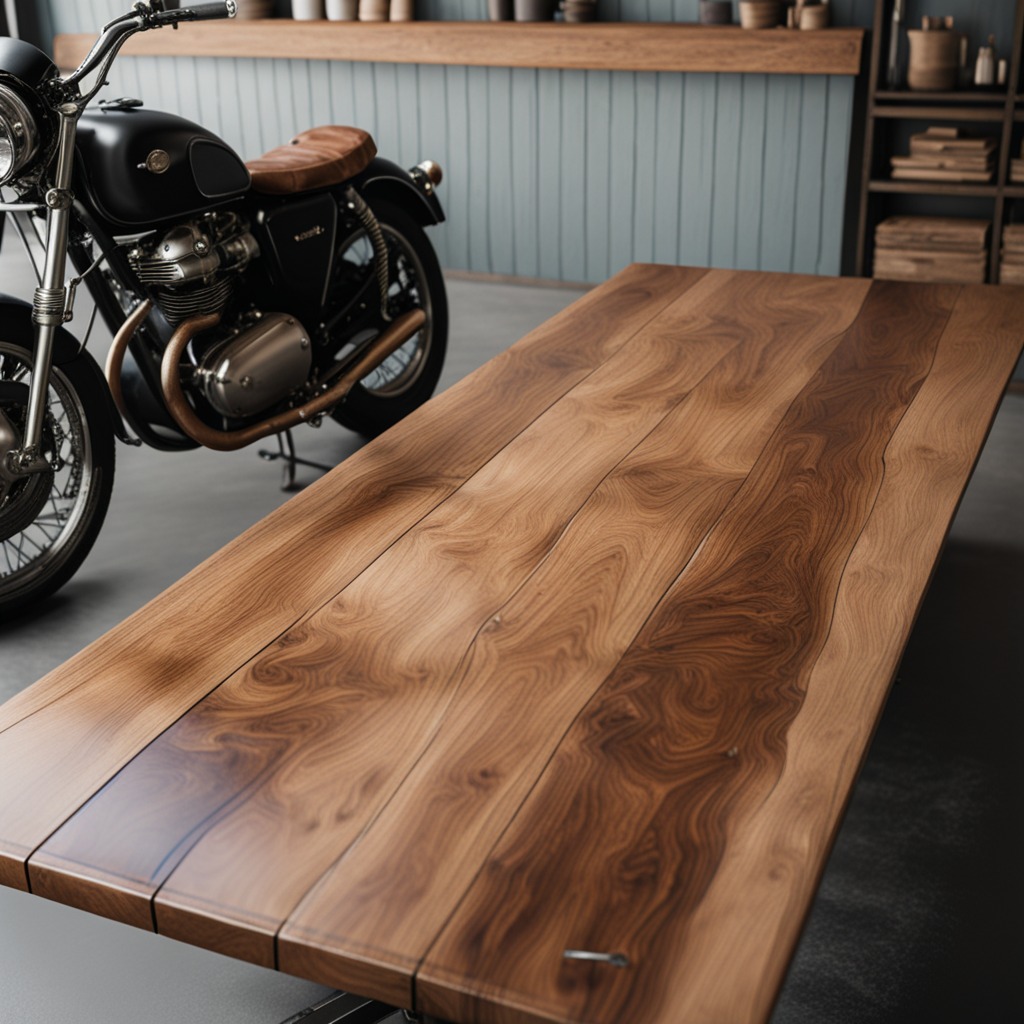
A metal screw lies on the oil-spilled wooden table in a vintage motorcycle garage.